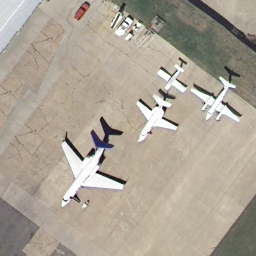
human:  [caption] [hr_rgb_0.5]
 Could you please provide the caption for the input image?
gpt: There are planes and cars at the airport.

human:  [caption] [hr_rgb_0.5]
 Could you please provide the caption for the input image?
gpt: There are planes and cars in the airport.

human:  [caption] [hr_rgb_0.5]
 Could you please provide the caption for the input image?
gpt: There are several planes and cars at the airport.

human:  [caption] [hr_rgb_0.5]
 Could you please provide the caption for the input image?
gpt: There are some planes and cars in the airport.

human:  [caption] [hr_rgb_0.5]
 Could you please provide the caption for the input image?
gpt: There are planes and cars in the airport.